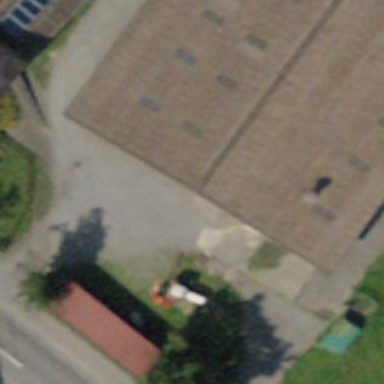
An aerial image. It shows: Barn.